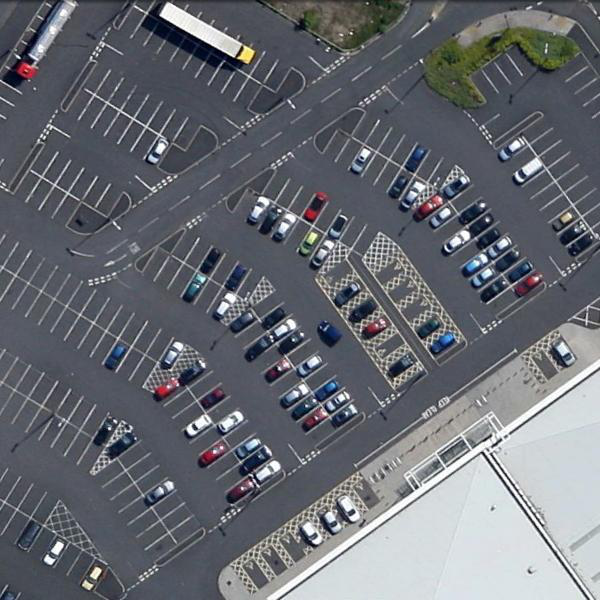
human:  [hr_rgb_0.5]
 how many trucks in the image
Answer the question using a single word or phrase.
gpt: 2